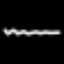
Label: squiggle